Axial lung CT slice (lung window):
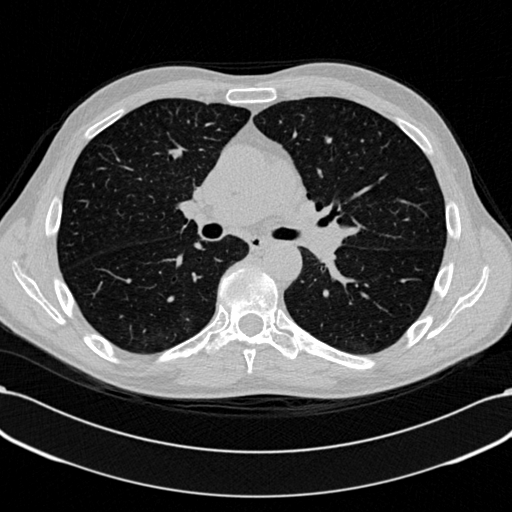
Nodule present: no